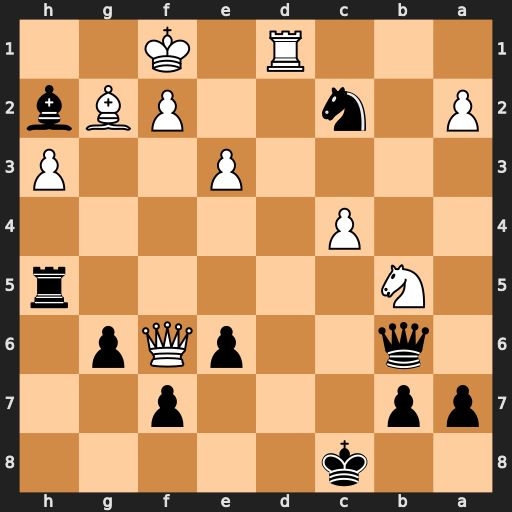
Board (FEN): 2k5/pp3p2/1q2pQp1/1N5r/2P5/4P2P/P1n2PBb/3R1K2
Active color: b
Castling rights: -
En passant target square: -
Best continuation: Nxe3+ fxe3 Rf5+